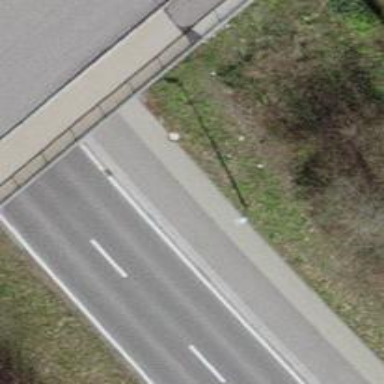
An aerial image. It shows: Asphalt path that serves as sidewalk.